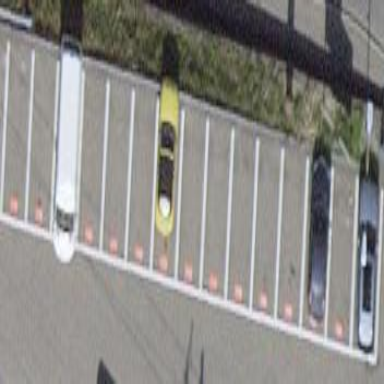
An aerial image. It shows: Paved parking area with Park & Ride facilities.